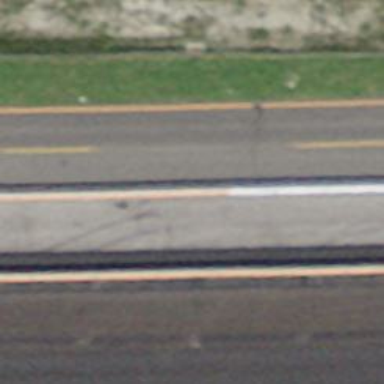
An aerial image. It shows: Asphalt trunk highway.